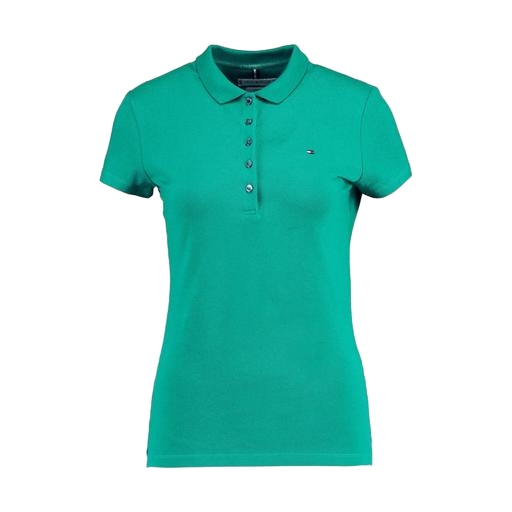
green skinny-fit stretch polo shirt, green skinny-fit polo shirt, green iconic slim polo, white background